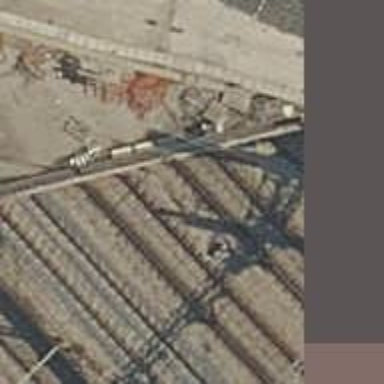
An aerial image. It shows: Railway tunnel with electrified contact lines.